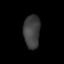
Tissue: lung
Cell type: Epithelial cells
Senescence score: 0.2243
Nuclear area (px): 543
Mean DAPI intensity: 61.856